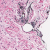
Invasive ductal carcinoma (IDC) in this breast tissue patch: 0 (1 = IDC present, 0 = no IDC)